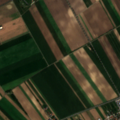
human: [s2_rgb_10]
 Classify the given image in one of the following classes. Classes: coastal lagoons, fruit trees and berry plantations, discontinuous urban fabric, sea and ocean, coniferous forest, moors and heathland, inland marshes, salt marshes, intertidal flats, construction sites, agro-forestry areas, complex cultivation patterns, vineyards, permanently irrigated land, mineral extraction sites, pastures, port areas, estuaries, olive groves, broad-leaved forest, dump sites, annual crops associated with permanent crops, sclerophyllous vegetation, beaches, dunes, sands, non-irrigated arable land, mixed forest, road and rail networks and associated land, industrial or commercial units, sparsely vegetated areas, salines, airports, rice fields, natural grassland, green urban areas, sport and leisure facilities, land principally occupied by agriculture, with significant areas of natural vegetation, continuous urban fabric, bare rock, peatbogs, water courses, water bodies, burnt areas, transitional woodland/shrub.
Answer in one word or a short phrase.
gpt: discontinuous urban fabric, non-irrigated arable land